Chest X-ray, PA view. Patient: 24 years old, sex F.
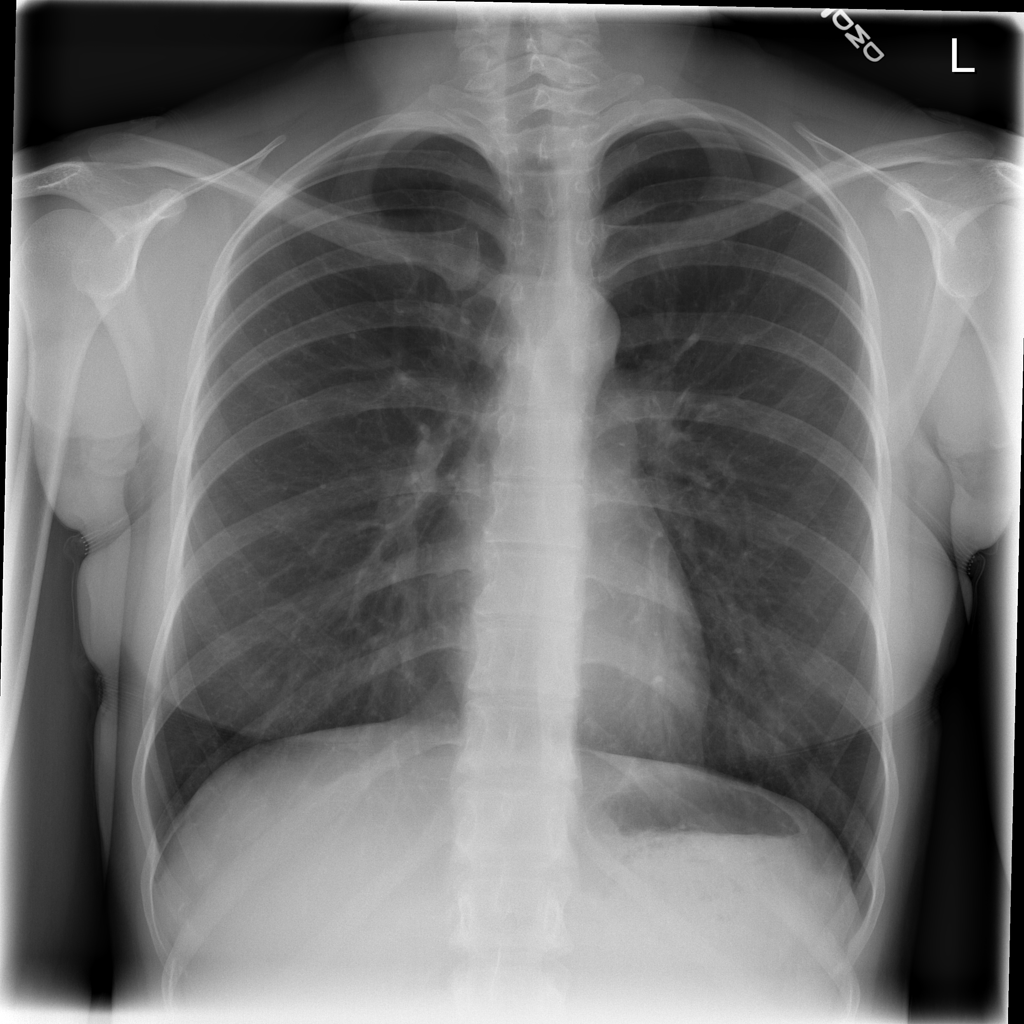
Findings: No Finding